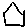
Label: hexagon